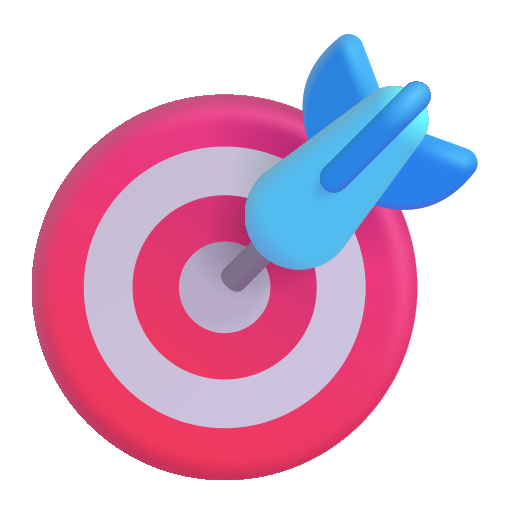
bullseye color